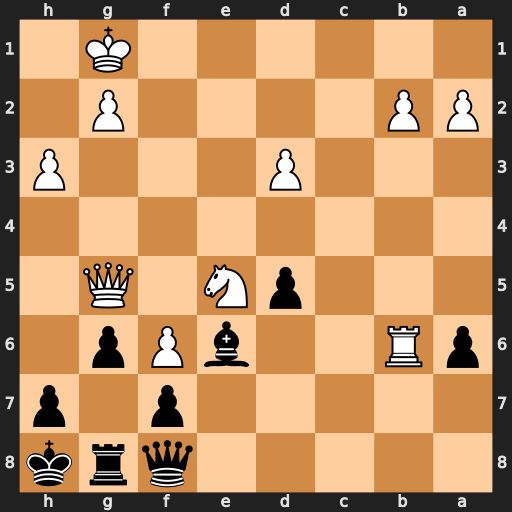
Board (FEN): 5qrk/5p1p/pR2bPp1/3pN1Q1/8/3P3P/PP4P1/6K1
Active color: b
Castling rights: -
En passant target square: -
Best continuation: Qc5+ Kh2 Qxb6